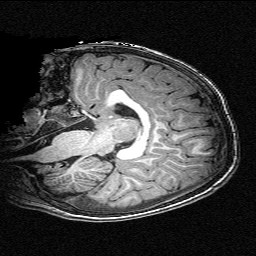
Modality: T1w
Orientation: sagittal
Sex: male
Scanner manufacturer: siemens
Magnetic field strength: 3 T
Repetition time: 2.3 s
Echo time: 0.00336 s